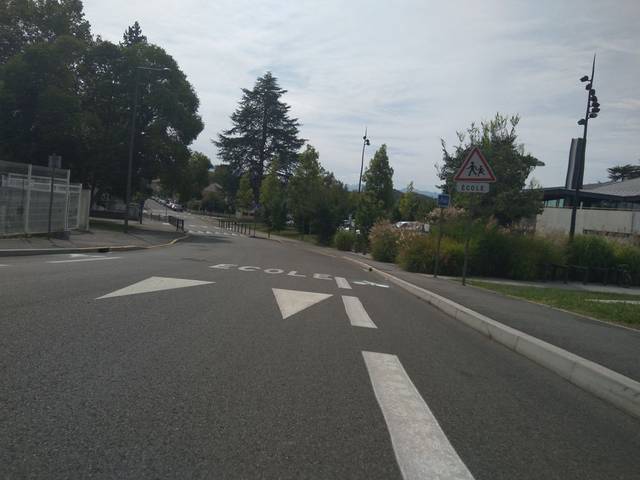
Region: France
Coordinates: 43.295, -0.354